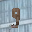
Label: 9